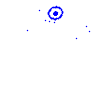
Particle: kaon